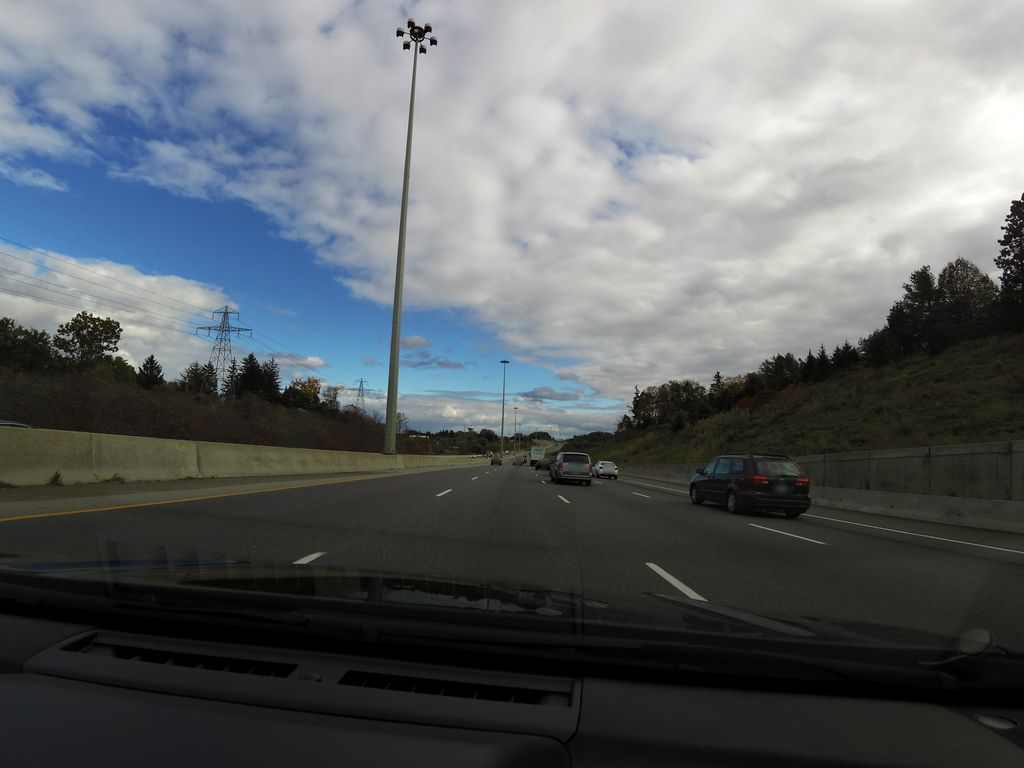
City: kitchener-waterloo